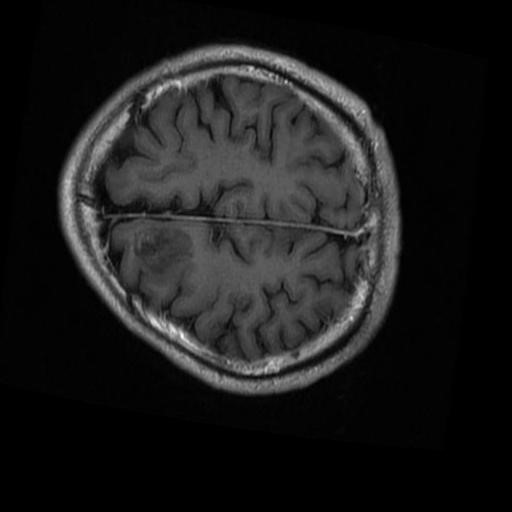
Label: brain_glioma